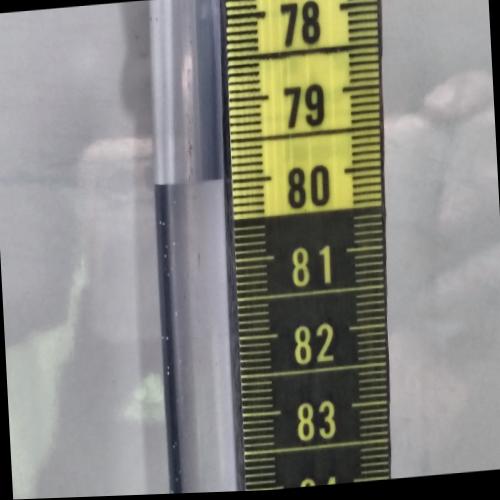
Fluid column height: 80.0 cm